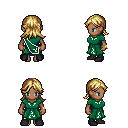
a pixel art fantasy rpg character, female body template, human, dark skin, sash dress, gold greaves, blonde loose hair, bracelets, black shoes, four views (front, back, left, right), 2x2 character sprite sheet, small pixel art, hard edges, no anti-aliasing